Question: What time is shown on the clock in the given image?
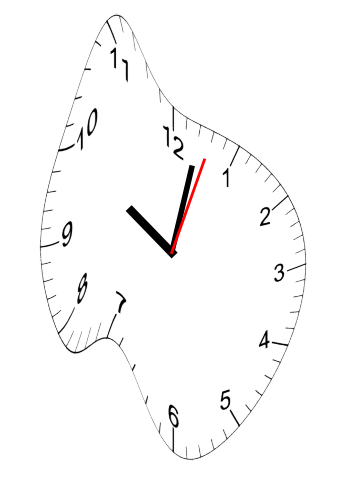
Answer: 10:02:03